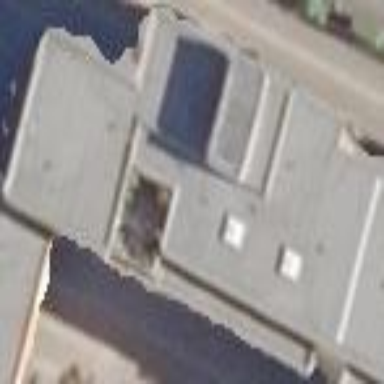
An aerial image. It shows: Flat-roofed apartment building.